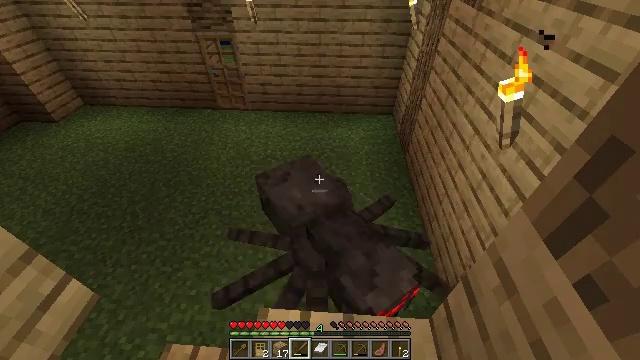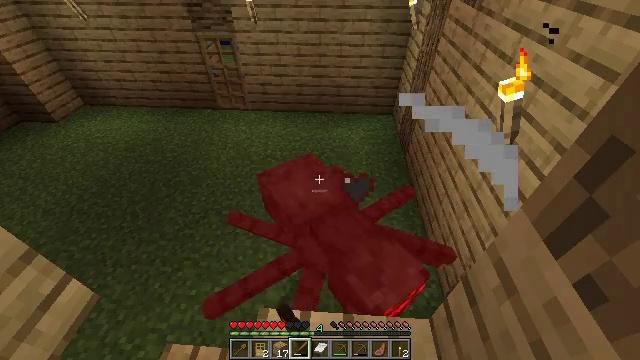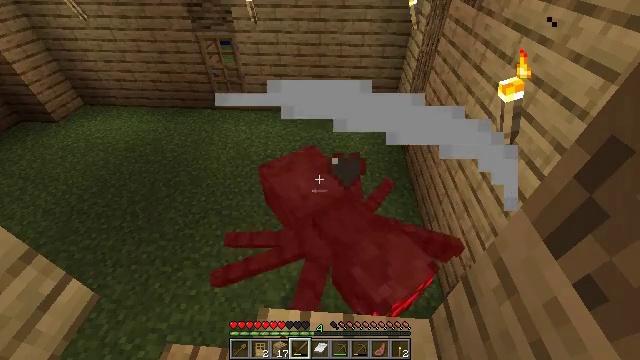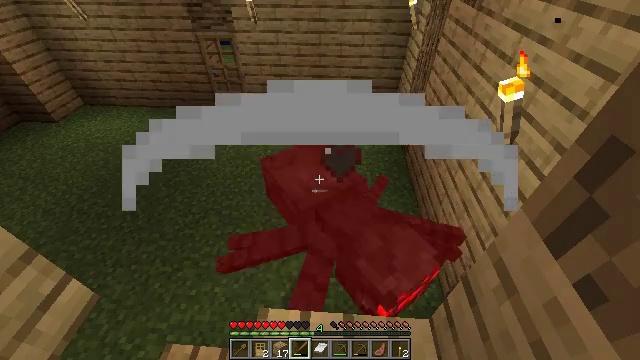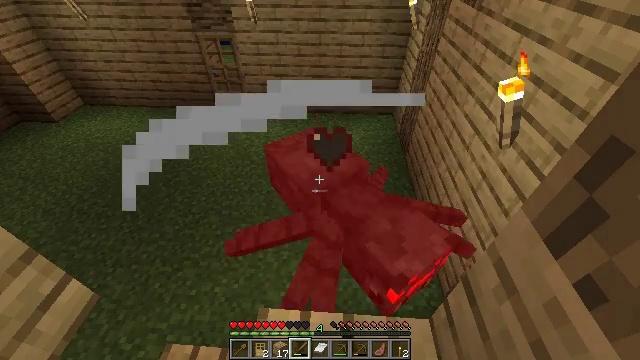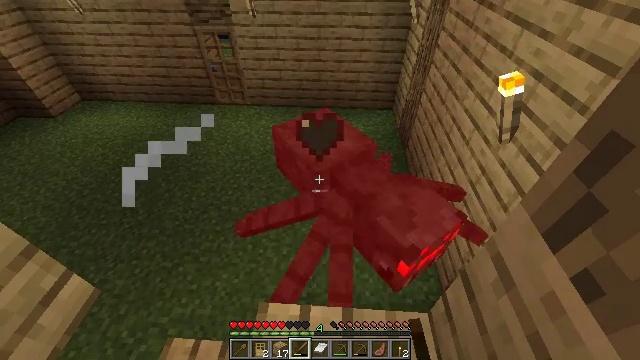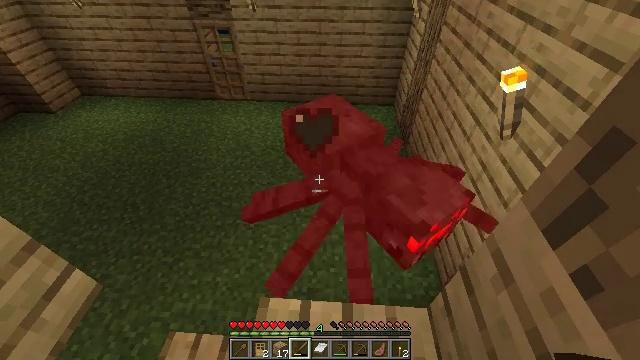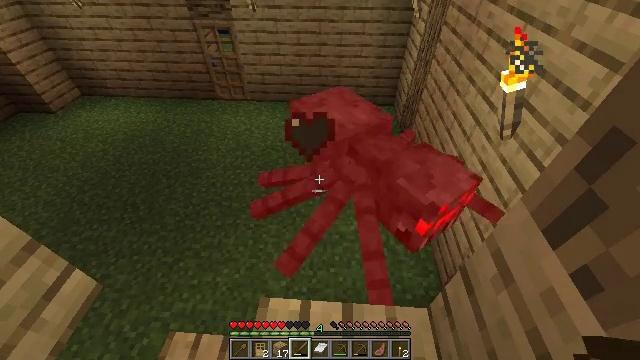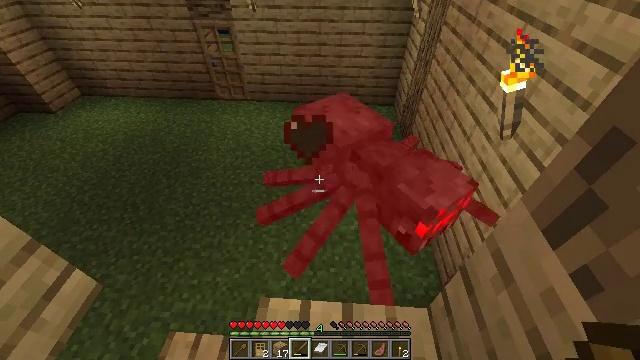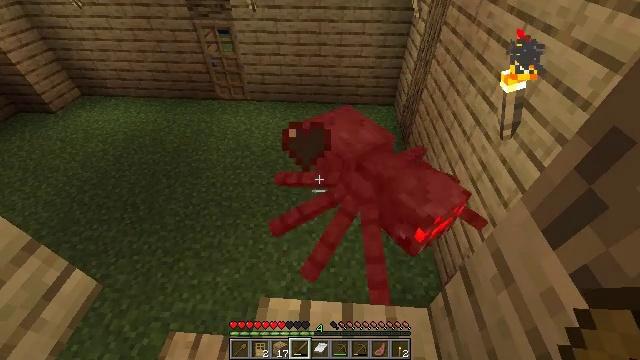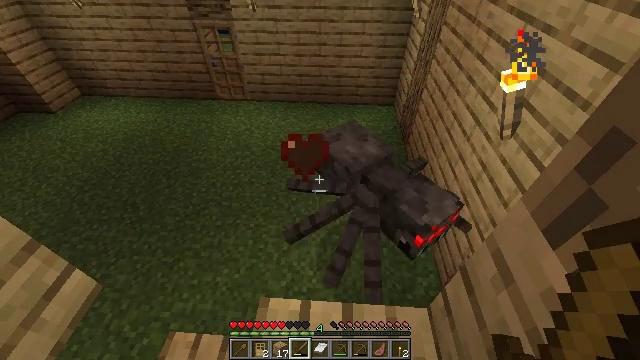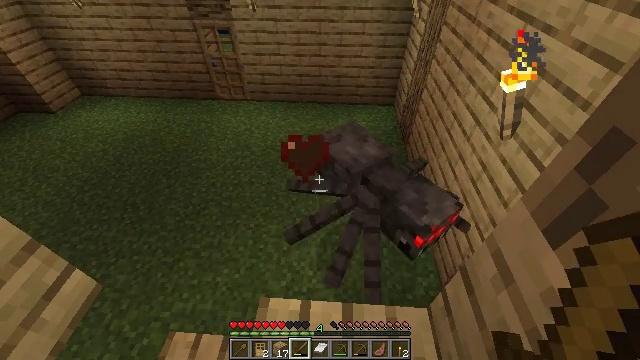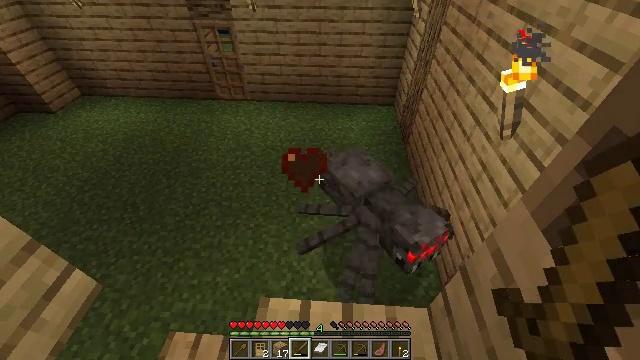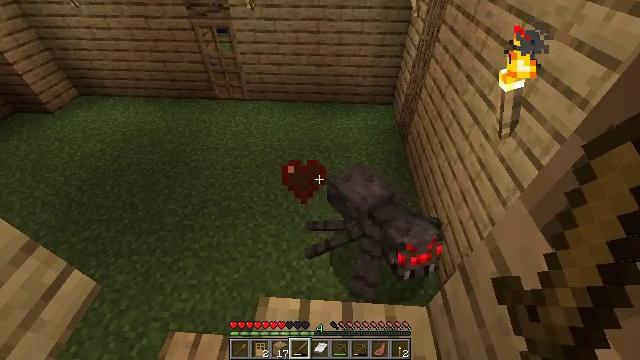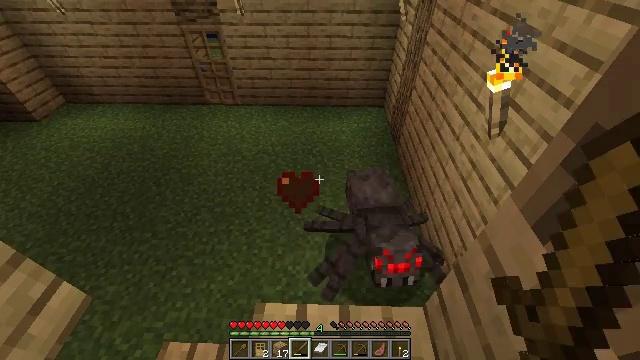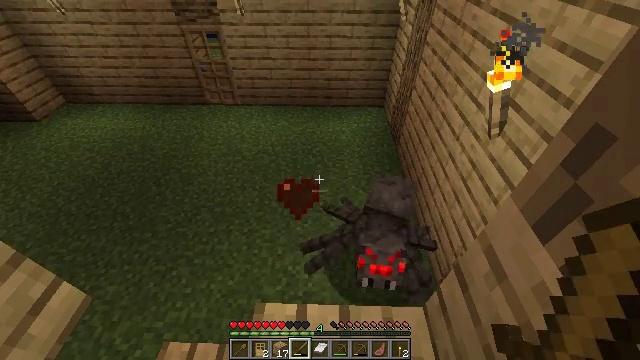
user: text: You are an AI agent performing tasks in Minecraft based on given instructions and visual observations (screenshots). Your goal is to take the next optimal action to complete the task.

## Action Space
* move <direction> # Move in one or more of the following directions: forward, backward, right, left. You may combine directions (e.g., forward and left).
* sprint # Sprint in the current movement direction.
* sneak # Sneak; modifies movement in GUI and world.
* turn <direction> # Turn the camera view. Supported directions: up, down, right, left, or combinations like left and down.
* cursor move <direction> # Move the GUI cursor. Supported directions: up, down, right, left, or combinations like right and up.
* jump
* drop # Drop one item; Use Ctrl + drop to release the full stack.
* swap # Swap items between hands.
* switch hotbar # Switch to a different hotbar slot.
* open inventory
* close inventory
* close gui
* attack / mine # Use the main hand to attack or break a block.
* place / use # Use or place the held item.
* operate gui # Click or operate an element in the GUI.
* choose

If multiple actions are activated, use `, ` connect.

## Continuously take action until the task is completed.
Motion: motion action
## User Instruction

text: Kill the spider.
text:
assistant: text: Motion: attack / mine
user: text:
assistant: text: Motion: attack / mine
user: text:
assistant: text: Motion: attack / mine
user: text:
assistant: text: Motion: attack / mine
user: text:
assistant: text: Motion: turn down, attack / mine
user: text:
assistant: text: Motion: attack / mine
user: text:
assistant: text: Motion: attack / mine
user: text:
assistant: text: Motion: attack / mine
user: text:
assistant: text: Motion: attack / mine
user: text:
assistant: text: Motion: attack / mine
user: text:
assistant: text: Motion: attack / mine
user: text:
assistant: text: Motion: attack / mine
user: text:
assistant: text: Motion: attack / mine
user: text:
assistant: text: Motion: turn right
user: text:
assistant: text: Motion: attack / mine
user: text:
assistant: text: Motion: attack / mine
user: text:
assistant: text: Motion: attack / mine
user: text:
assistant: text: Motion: no_op
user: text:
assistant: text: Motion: attack / mine
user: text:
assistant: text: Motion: attack / mine
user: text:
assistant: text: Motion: turn right and down, attack / mine
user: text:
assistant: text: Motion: no_op
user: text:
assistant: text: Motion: no_op
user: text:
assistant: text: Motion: attack / mine
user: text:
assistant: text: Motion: attack / mine
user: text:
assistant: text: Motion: attack / mine
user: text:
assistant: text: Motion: attack / mine
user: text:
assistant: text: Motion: attack / mine
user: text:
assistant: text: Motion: attack / mine